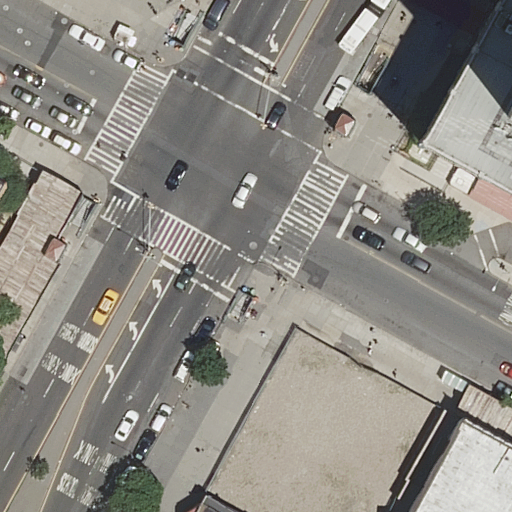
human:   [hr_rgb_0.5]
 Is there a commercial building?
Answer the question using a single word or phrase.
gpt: no

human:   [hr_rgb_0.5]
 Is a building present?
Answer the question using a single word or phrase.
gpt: yes

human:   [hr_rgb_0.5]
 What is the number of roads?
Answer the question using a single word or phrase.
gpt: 8

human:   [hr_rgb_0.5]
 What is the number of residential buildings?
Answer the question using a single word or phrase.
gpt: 3

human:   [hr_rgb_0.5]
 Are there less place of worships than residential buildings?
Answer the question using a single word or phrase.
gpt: yes

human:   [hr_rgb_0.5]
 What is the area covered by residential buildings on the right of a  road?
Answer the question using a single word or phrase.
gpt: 113m2

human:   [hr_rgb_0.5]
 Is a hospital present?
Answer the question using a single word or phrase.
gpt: yes

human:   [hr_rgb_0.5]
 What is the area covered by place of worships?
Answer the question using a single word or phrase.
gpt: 113m2

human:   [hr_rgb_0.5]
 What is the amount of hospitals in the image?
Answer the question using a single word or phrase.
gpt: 1

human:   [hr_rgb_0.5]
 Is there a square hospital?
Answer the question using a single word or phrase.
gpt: no

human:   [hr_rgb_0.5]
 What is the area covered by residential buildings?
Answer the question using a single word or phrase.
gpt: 1696m2

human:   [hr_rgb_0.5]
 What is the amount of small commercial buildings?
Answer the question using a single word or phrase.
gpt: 0

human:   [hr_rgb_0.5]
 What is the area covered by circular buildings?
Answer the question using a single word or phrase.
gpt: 0m2

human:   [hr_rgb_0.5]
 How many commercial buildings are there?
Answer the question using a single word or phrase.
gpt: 0

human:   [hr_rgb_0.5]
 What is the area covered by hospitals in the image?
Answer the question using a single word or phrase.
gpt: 7592m2

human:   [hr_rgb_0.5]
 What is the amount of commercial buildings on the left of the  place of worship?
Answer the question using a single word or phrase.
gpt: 0

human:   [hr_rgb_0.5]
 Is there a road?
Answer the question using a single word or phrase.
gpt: yes

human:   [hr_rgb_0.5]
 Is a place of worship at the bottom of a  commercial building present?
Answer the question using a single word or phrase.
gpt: no

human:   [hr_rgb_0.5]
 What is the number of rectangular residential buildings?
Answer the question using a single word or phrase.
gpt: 2

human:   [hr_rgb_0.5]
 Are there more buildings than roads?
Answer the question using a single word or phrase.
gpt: no

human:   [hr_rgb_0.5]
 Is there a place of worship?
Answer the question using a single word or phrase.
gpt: yes

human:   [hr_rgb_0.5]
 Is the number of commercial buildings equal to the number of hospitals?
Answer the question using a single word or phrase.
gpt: no

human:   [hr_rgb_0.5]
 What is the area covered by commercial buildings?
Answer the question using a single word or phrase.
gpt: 0m2

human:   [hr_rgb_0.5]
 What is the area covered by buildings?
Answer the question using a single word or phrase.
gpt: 8533m2

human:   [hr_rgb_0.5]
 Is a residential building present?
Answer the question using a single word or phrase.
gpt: yes

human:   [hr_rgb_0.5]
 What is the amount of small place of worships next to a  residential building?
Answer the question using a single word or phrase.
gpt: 0

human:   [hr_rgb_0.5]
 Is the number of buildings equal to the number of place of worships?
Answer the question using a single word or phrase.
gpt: no

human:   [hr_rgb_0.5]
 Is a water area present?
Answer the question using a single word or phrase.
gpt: no

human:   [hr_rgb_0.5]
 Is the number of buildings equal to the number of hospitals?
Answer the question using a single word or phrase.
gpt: no

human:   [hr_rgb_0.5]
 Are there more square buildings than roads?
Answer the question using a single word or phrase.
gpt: no

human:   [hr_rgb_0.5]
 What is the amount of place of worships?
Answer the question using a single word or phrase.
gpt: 1

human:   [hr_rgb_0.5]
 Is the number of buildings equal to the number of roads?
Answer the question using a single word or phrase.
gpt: no

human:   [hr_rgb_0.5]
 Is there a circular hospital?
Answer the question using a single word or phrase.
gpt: no

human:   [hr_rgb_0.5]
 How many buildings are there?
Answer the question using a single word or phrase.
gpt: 4

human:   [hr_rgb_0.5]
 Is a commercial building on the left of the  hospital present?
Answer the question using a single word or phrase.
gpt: no

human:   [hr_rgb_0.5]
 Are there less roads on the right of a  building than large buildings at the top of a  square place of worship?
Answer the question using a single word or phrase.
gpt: no

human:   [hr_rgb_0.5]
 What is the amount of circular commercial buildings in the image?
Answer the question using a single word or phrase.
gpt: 0

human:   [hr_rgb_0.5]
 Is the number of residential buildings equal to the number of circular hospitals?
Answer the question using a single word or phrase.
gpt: no

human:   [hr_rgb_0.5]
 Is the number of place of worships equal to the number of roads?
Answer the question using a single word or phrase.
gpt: no

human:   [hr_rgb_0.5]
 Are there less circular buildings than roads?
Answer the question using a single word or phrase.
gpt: yes

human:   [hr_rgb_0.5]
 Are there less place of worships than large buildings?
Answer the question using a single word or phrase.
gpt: yes

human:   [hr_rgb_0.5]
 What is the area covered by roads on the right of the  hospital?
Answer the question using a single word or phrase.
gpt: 0m2

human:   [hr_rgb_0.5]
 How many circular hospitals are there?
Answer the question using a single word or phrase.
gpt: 0

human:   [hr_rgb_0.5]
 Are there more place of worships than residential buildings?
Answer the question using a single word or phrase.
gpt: no

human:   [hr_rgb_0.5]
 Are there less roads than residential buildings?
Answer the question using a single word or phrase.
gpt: no

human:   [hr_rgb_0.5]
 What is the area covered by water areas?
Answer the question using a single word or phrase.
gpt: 0m2

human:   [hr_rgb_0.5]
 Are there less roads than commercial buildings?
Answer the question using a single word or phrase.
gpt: no

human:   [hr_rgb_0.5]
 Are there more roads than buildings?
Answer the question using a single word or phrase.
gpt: yes

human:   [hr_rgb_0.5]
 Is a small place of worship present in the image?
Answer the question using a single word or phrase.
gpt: no

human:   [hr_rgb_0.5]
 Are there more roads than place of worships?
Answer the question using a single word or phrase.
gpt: yes

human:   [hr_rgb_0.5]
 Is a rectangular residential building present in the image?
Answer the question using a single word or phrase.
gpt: yes

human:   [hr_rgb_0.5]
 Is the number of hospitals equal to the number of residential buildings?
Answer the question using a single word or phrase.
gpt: no

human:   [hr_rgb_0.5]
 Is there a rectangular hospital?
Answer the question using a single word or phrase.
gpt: yes

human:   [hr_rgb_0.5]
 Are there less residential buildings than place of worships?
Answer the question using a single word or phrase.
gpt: no

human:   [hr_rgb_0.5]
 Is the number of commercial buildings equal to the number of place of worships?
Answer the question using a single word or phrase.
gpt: no

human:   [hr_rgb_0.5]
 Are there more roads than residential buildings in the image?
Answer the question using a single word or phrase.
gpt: yes

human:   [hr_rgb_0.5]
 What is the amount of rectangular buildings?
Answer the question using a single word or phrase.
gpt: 2

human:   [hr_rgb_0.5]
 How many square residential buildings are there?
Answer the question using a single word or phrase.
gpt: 0

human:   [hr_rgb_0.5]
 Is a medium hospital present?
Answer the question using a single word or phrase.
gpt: no

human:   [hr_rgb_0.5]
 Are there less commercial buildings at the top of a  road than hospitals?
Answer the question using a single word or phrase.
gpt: yes

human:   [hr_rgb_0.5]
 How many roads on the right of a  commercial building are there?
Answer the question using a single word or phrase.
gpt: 0

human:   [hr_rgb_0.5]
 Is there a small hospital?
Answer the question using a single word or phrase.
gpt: no

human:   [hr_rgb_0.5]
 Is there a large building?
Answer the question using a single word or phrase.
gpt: yes

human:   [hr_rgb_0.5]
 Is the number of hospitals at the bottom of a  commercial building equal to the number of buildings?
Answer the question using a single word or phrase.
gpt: no